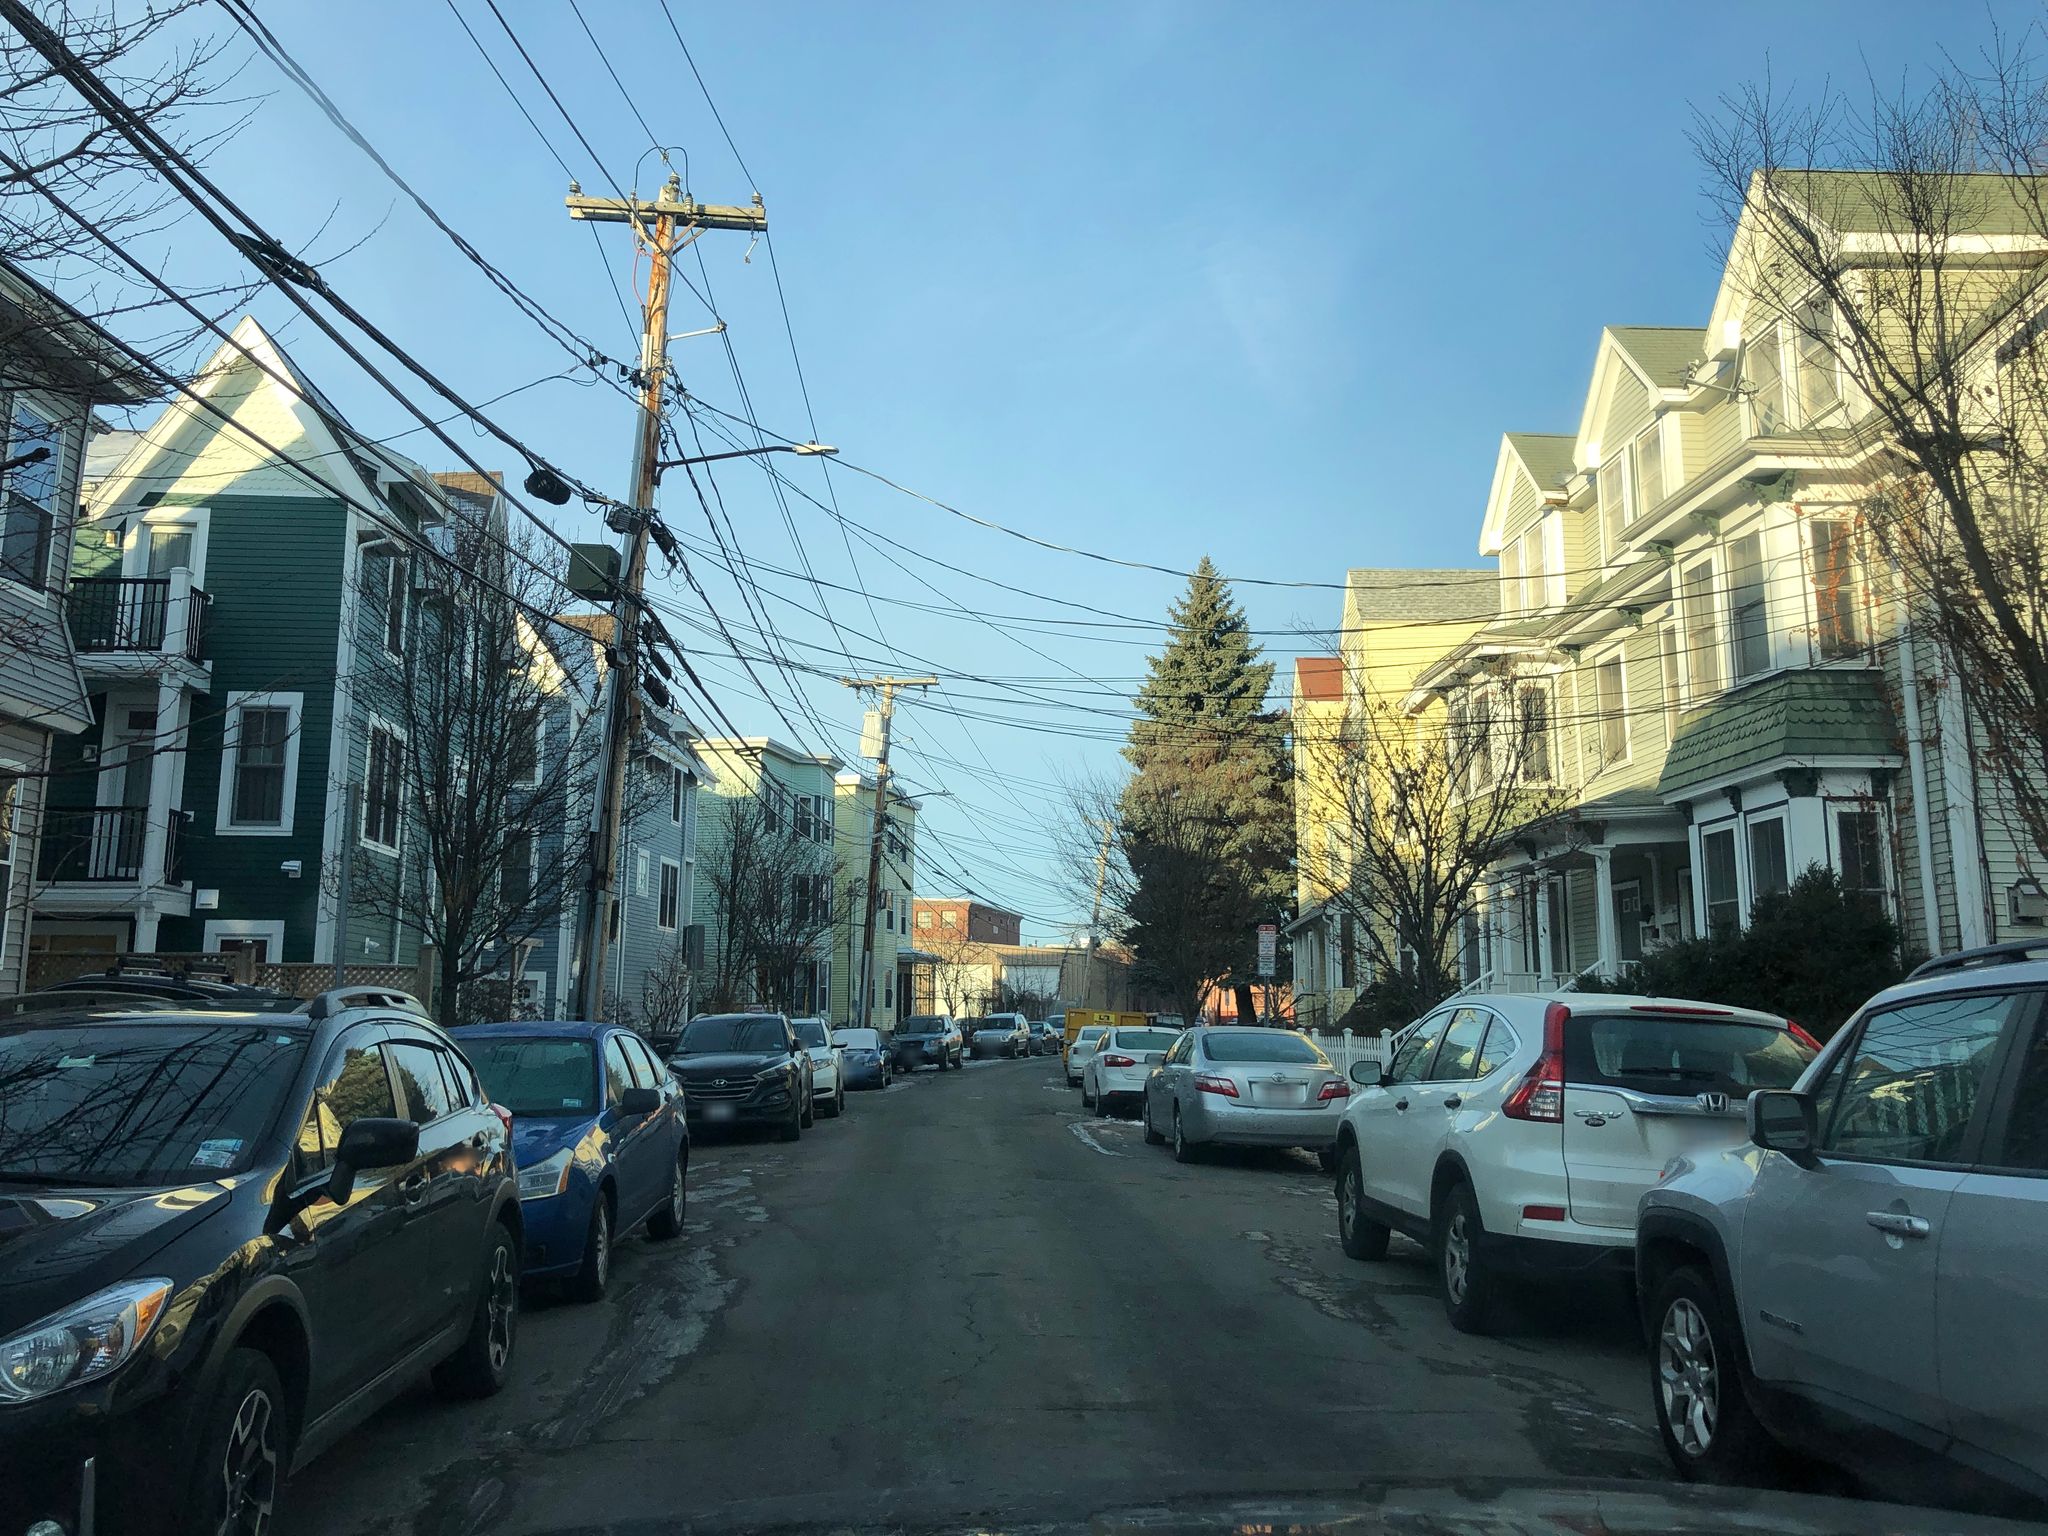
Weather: snowy
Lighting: day
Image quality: good
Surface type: driving surface
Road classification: footway
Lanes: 2
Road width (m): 12.2
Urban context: urban centre
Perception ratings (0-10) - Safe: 7.68, Lively: 9.17, Beautiful: 5.23, Boring: 4.74, Depressing: 0.96, Wealthy: 5.83